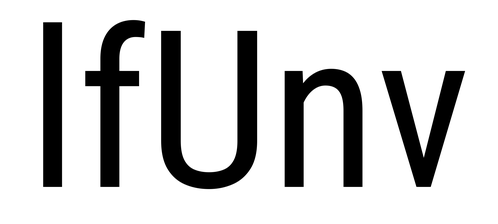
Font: Roboto_Condensed_Regular